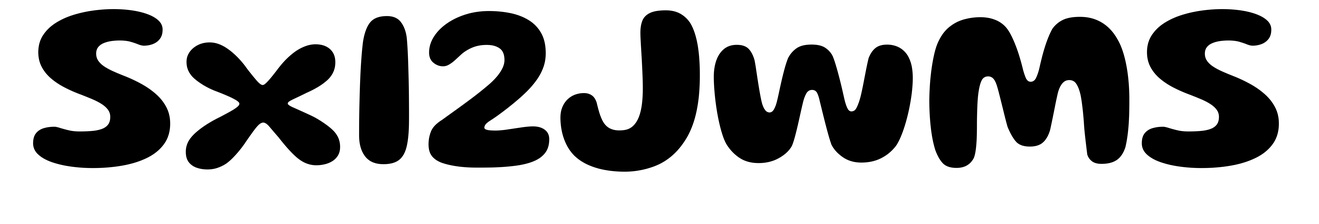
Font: Gluten_SemiBold